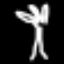
Label: palm tree